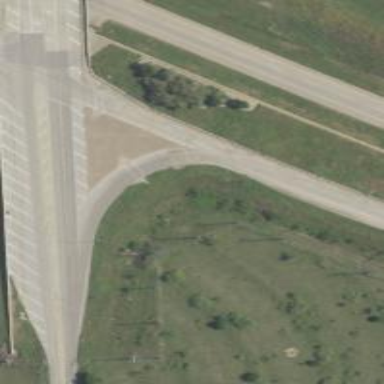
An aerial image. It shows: Tertiary link road with asphalt surface.